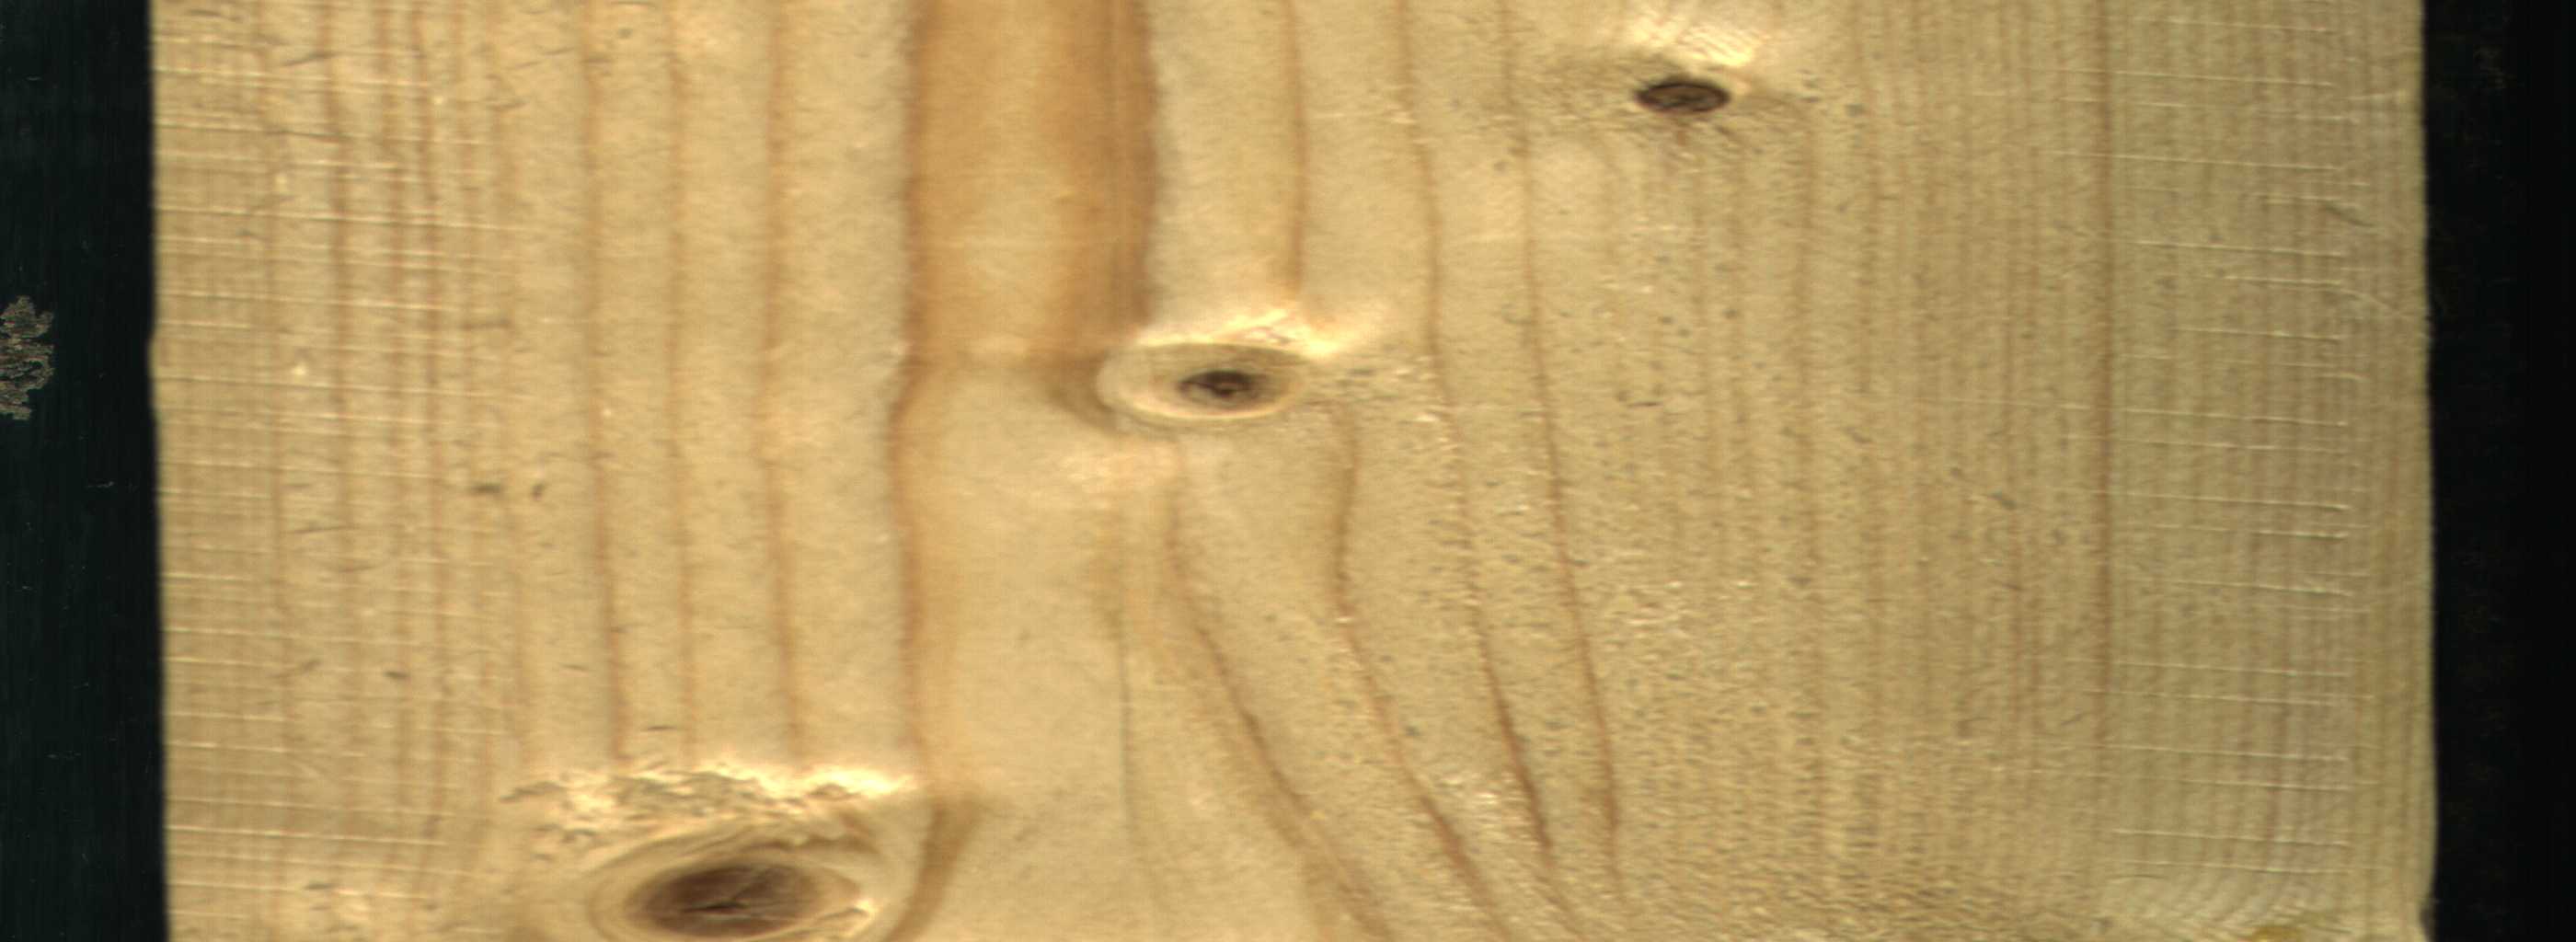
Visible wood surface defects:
Dead_Knot
Live_Knot
Live_Knot